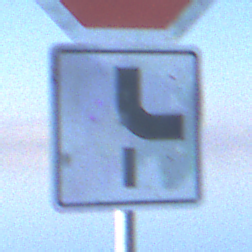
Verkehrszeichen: VerlaufVorfahrtsstrasse10
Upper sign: Stop
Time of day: MorningAfternoon
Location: Outdoor (Nature)
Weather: PartlyCloudy
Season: NotSpecified
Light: Natural